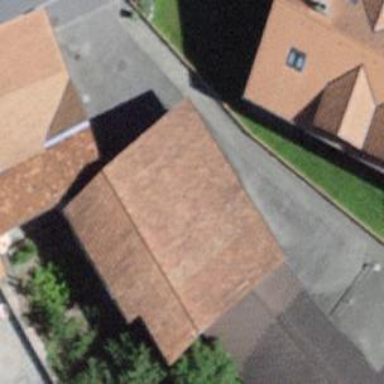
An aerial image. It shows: Garage.